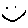
Label: smiley face